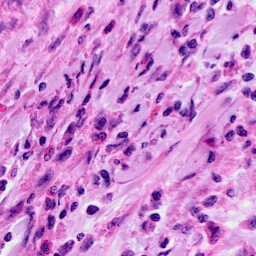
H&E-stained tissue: Cervix